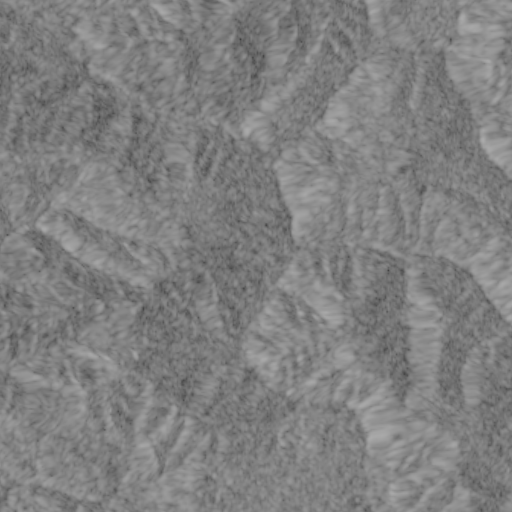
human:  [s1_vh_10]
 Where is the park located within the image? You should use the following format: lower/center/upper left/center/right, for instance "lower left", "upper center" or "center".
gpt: The park is located in the left of the image.
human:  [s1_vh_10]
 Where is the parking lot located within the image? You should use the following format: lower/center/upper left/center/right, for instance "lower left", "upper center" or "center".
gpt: There is no parking lot in the image.

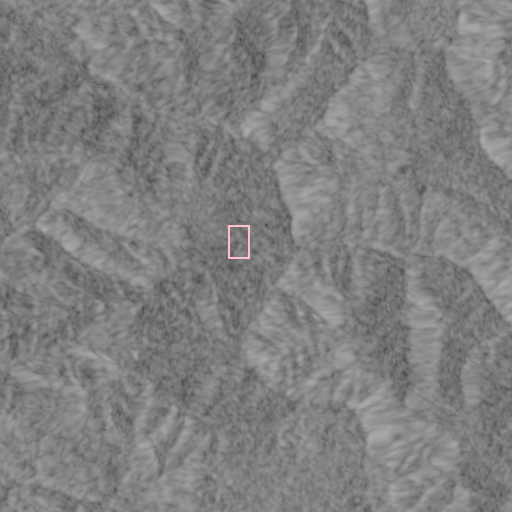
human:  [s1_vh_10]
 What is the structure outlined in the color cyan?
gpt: There is no cyan outline.
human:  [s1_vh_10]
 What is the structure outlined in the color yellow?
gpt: There is no structure outlined in yellow.